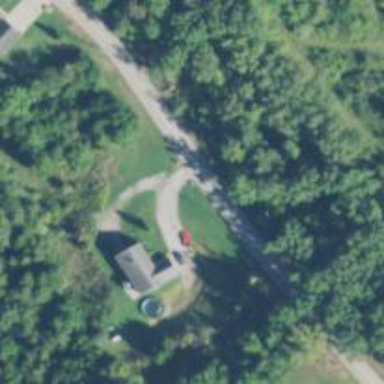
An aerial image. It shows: Driveway.